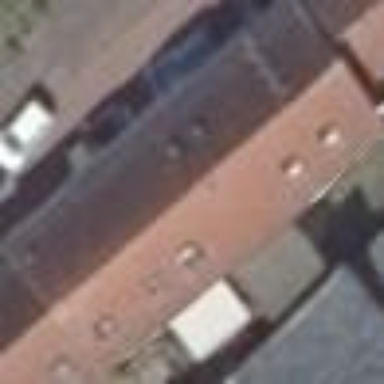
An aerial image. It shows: Detached building.